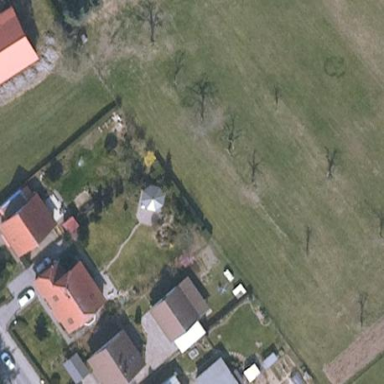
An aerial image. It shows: Garden that is leisure land.